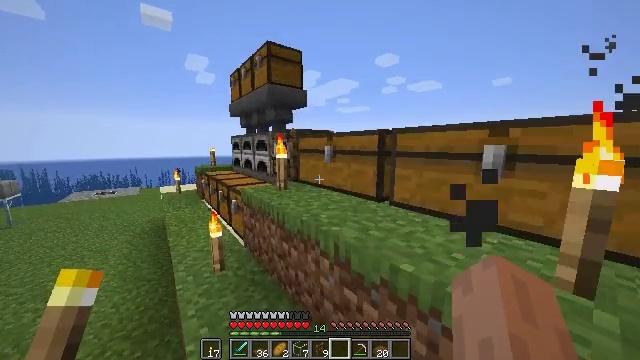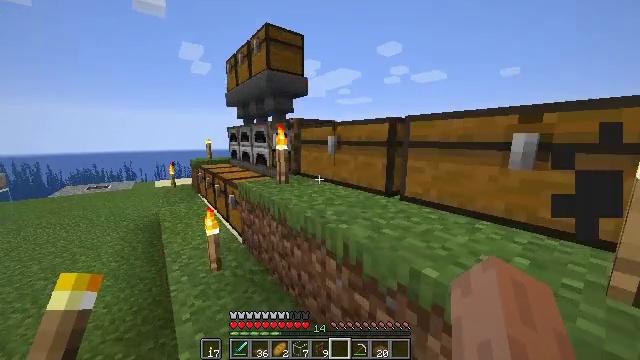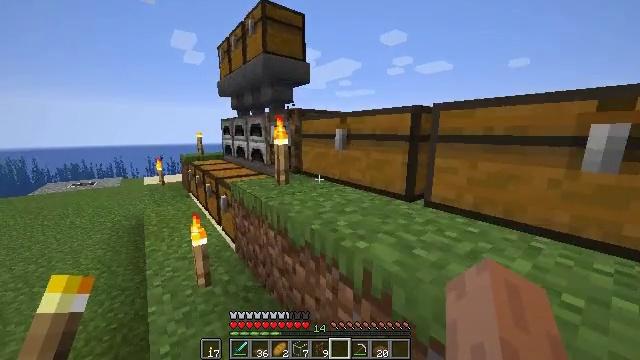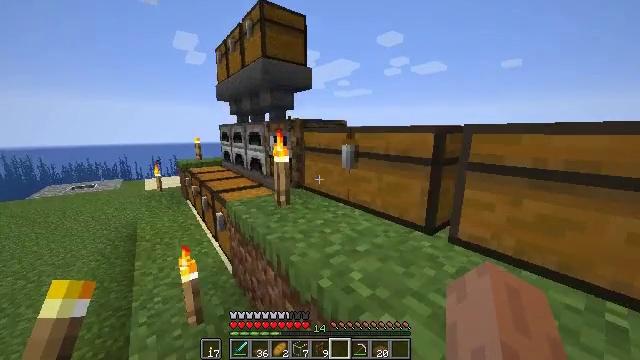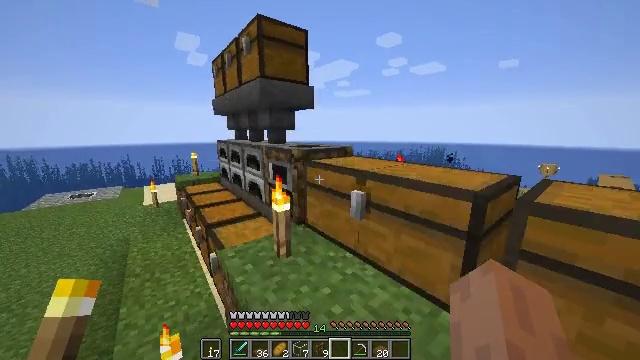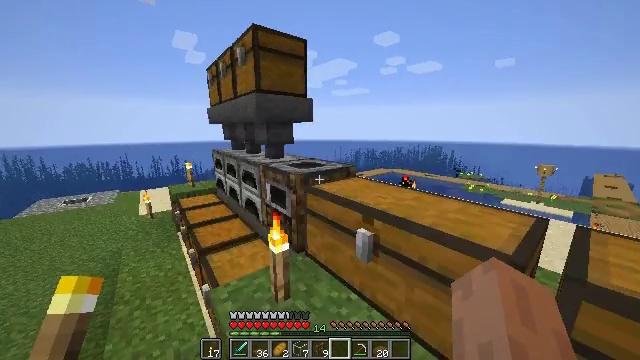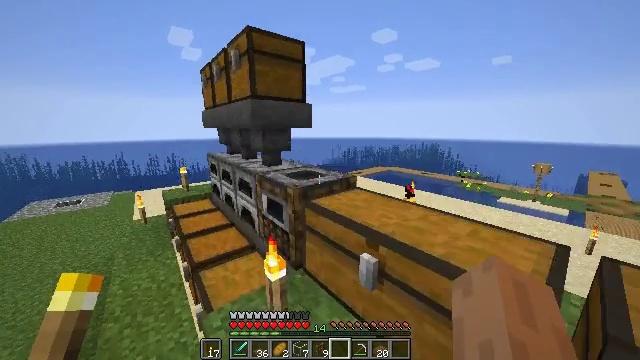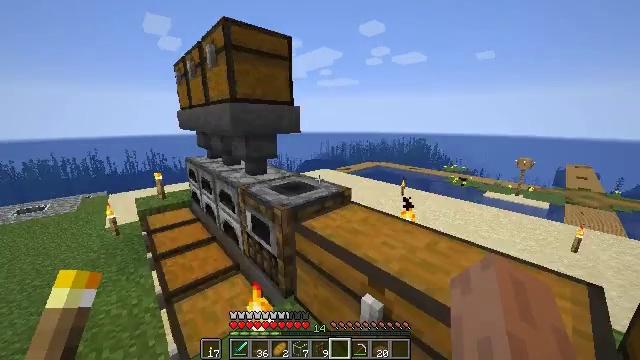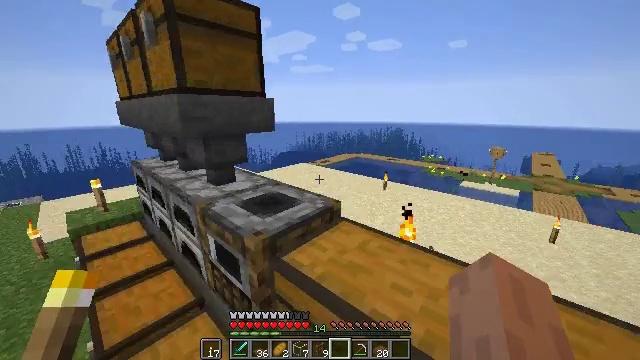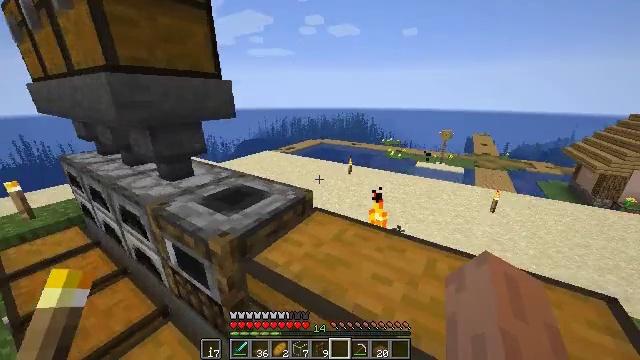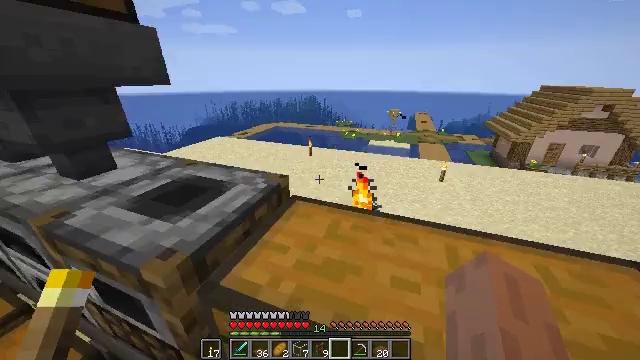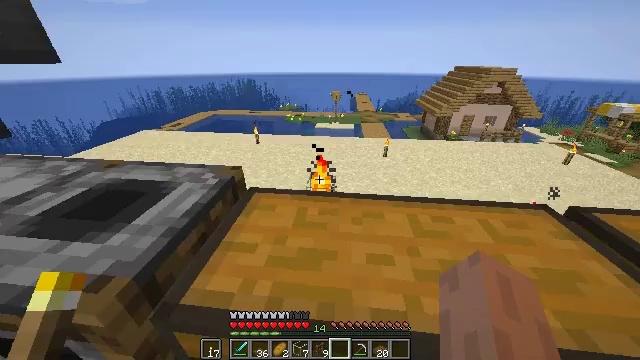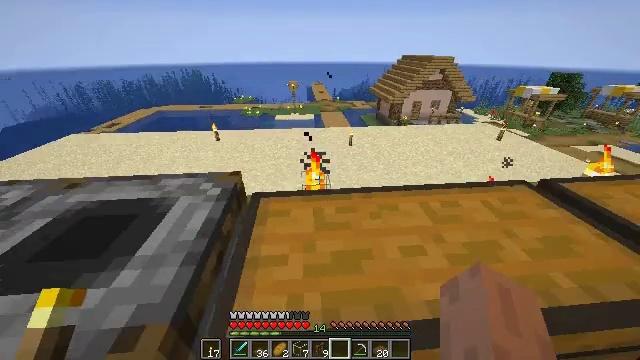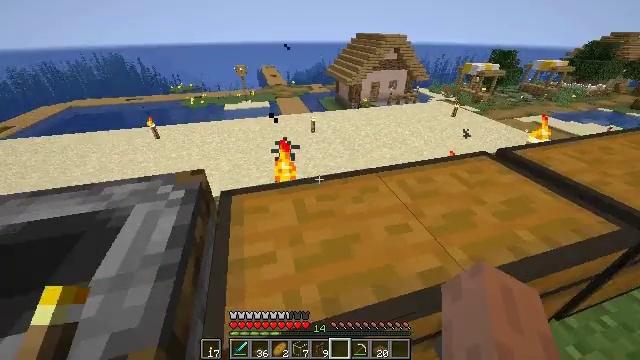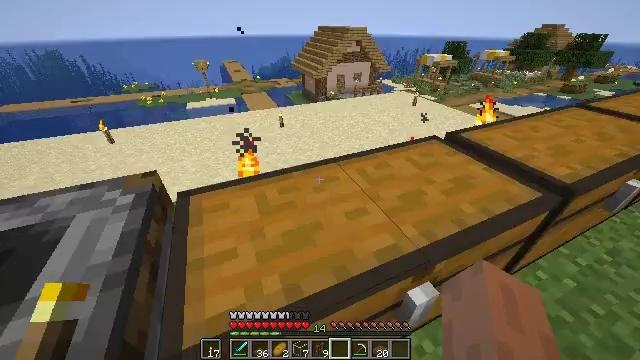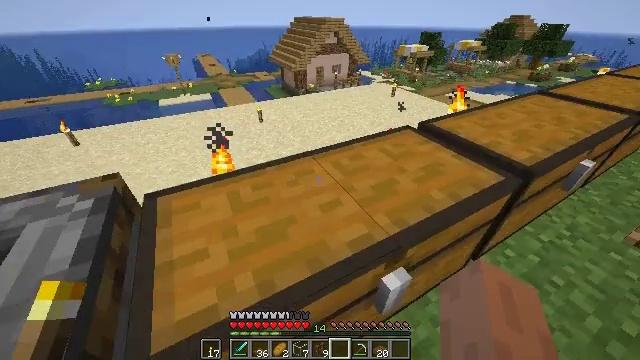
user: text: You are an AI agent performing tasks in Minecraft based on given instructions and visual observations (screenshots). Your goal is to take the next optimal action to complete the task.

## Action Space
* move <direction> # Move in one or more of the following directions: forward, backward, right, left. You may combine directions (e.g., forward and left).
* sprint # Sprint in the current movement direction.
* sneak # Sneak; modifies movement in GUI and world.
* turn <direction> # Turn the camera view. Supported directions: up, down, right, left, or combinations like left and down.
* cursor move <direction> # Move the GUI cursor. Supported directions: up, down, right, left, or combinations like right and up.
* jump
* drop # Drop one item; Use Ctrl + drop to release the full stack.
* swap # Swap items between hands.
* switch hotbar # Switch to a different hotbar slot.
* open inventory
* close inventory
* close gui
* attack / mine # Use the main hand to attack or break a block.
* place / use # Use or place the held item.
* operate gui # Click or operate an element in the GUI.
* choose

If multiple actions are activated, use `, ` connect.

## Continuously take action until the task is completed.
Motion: motion action
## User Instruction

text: Open the crafting table to craft stone brick stairs.
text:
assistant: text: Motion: move forward, turn down, jump
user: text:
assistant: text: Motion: move forward, sprint, turn down, jump
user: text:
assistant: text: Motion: move forward, sprint, jump
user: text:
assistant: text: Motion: move forward, sprint, jump
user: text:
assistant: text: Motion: move forward, sprint, jump
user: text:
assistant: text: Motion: move forward, jump
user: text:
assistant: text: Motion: move forward, turn right and down, jump
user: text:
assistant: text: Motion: move forward, turn right and down, jump
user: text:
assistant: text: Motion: move forward, turn right and down, jump
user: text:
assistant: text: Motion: move forward, turn right and down, jump
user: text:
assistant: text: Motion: move forward, turn right and down
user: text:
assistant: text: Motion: turn right and down
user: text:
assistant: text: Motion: turn right and down
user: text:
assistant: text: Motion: move right, turn right and down
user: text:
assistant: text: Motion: move right, turn right and down
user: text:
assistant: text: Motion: move right, turn right
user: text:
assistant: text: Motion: no_op
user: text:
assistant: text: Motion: turn down
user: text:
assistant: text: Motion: turn right and down
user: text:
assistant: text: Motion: turn right and down
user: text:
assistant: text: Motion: no_op
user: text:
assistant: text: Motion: use / place
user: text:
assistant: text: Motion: use / place
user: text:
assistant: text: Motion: use / place
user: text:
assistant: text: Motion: no_op
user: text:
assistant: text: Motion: no_op
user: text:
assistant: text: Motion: open gui
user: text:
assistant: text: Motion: no_op
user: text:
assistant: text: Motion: no_op
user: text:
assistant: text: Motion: no_op